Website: lowes
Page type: billing-address
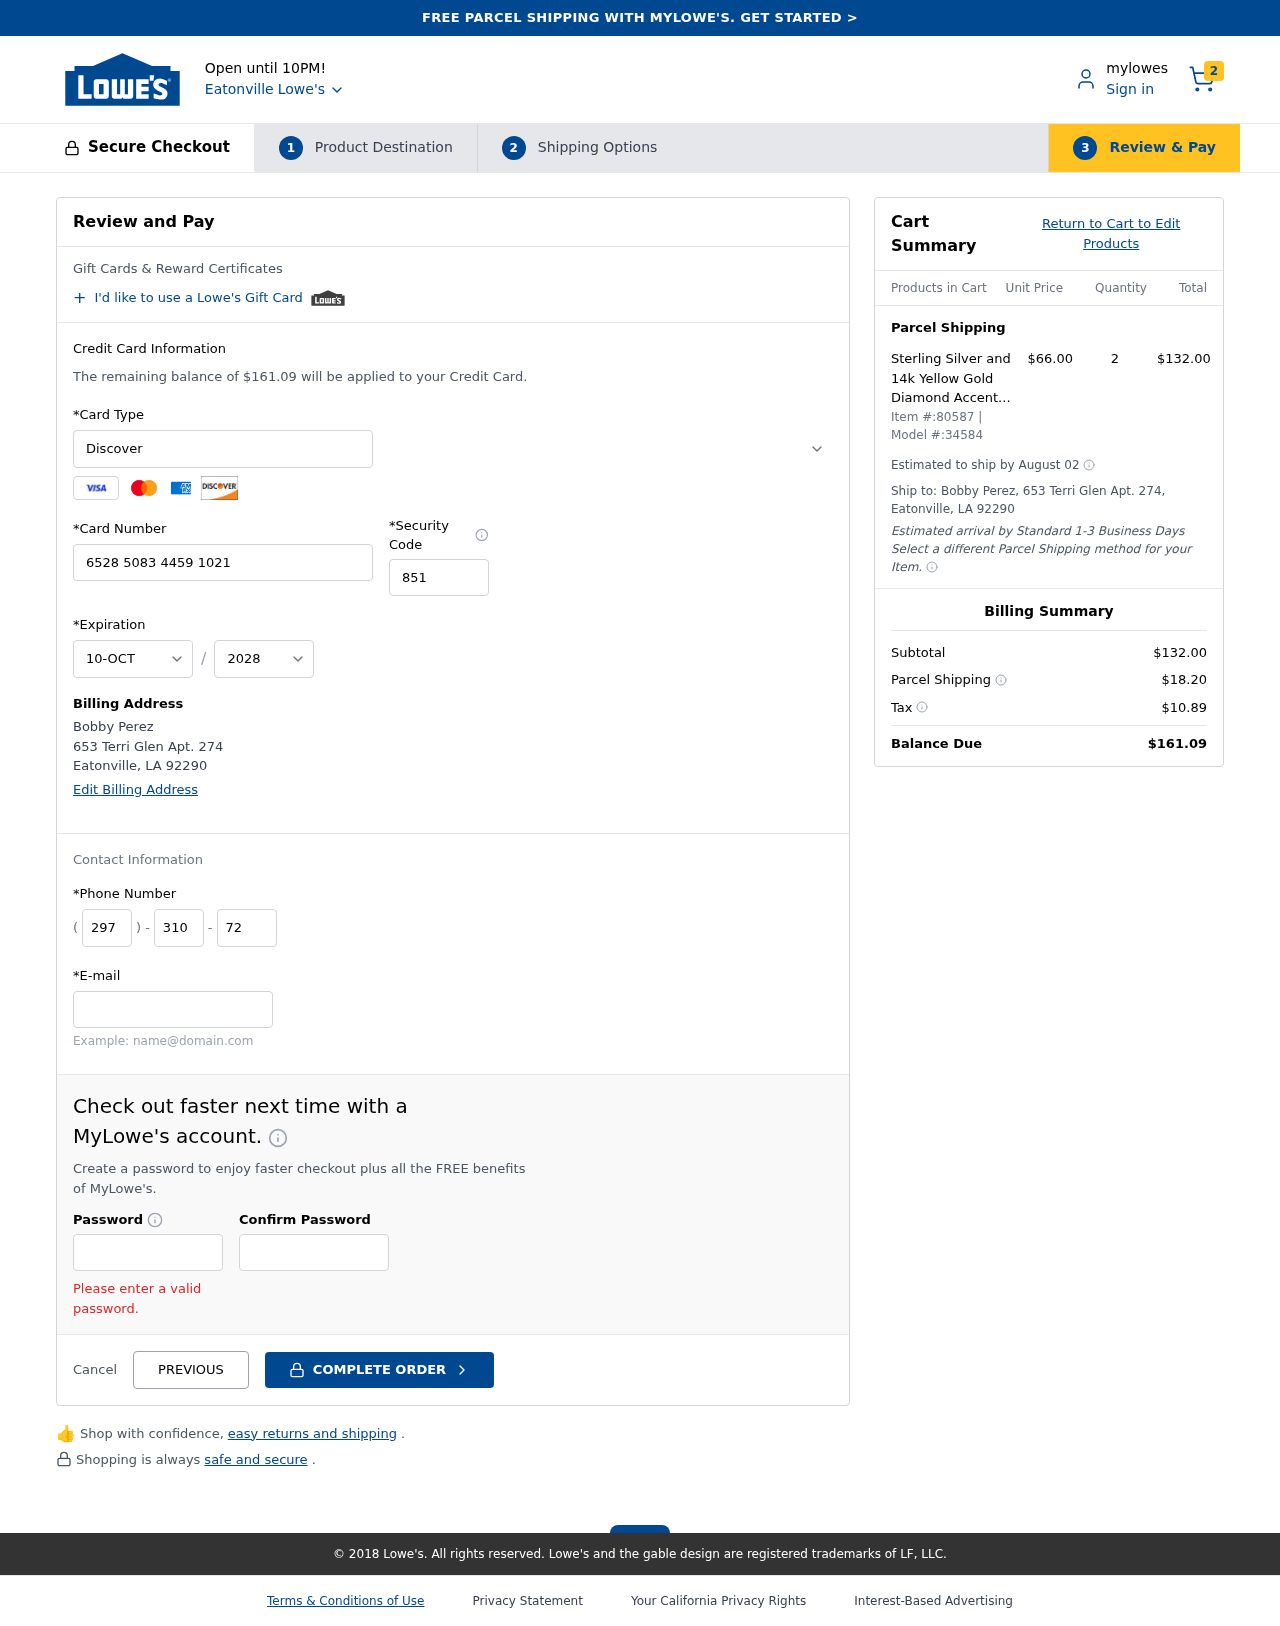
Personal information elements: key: PII_CARD_CVV
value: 851
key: PII_CARD_EXPIRY_MONTH
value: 10
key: PII_CARD_EXPIRY_YEAR
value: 28
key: PII_CARD_NUMBER
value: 6528 5083 4459 1021
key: PII_CARD_TYPE
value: Discover
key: PII_CITY
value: Eatonville
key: PII_CITY_STATE_ZIP
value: Eatonville, LA 92290
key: PII_EMAIL
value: bperez@gmail.com
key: PII_FULLNAME
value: Bobby Perez
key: PII_PHONE_AREA
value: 297
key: PII_PHONE_PREFIX
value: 310
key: PII_PHONE_SUFFIX
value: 7227
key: PII_STREET
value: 653 Terri Glen Apt. 274
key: PII_FULLNAME2
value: Bobby Perez
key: PII_STATE_ABBR
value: LA
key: PII_POSTCODE
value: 92290
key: PII_POSTCODE_FULL
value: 92290
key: PII_CITY_STATE
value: Eatonville, LA
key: PII_POSTCODE_NUMERIC
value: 92290
Product elements: key: PRODUCT1_NAME
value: Sterling Silver and 14k Yellow Gold Diamond Accent Freshwater Cultured Pearl Stud Earrings (7mm)
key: PRODUCT1_PRICE
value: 66
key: PRODUCT1_QUANTITY
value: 2
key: PRODUCT_ITEM_NUMBER
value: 80587
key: PRODUCT_MODEL_NUMBER
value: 34584
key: PRODUCT1_LINE_TOTAL
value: $132.00
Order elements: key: ORDER_NUM_ITEMS
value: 2
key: ORDER_TOTAL
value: $161.09
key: ORDER_SHIPPING_DATE
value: August 02
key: ORDER_SUBTOTAL
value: $132.00
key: ORDER_SHIPPING_COST
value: $18.20
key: ORDER_TAX
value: $10.89